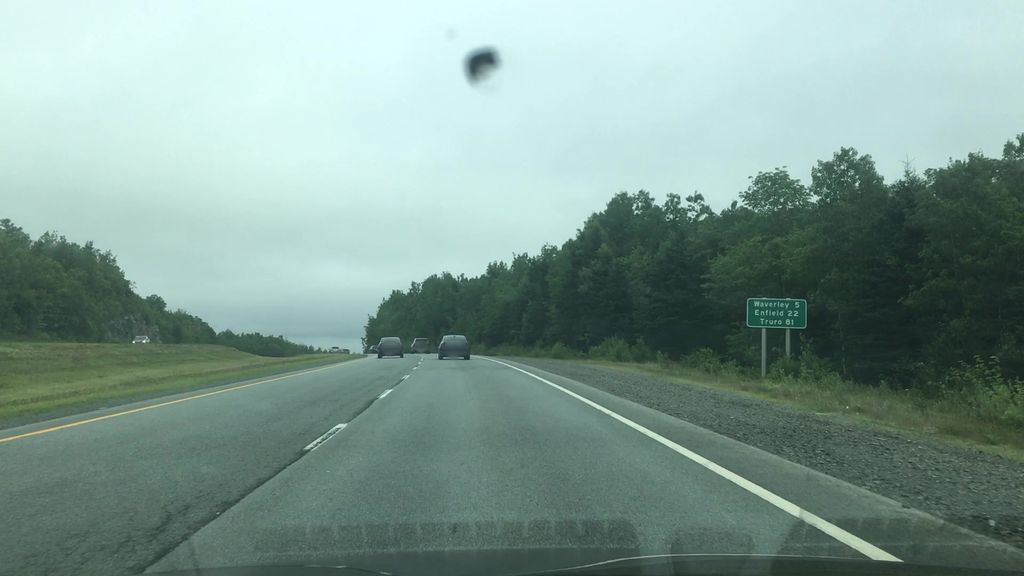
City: halifax